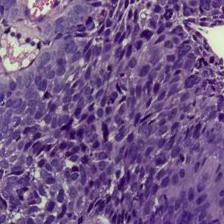
Diagnosis: OSCC